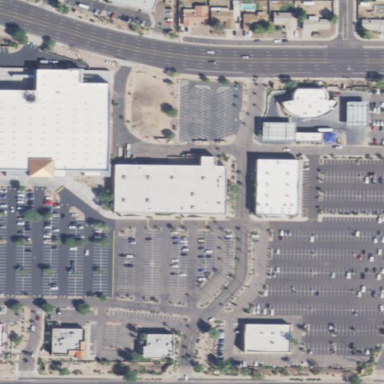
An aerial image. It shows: Retail area.